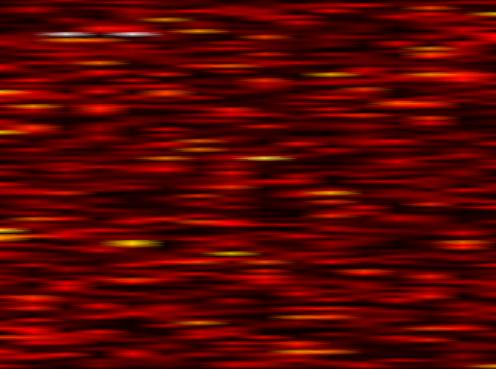
Label: FBMC